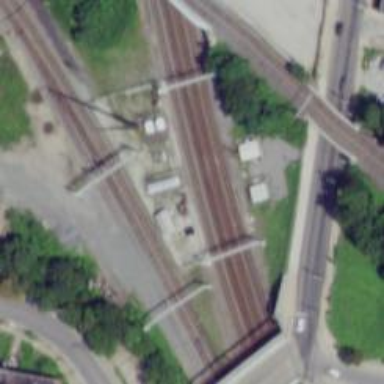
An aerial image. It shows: Railway junction.